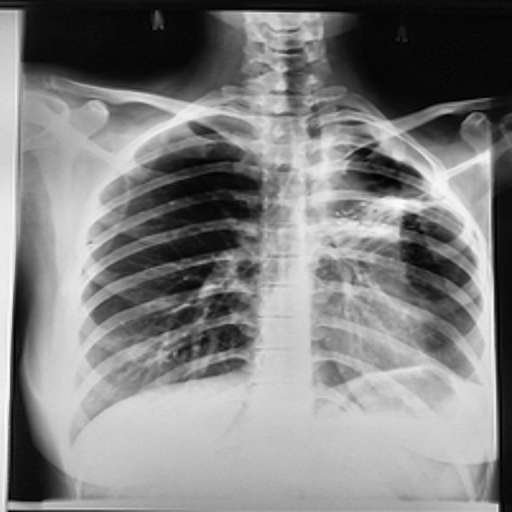
Finding: TUBERCULOSIS